RGB frame:
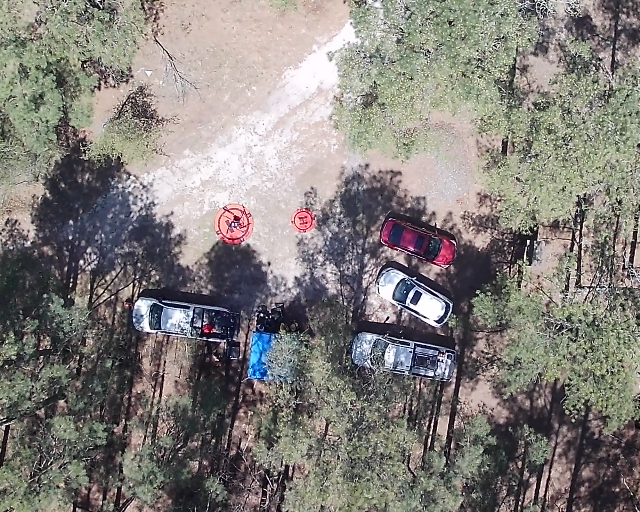
Thermal frame:
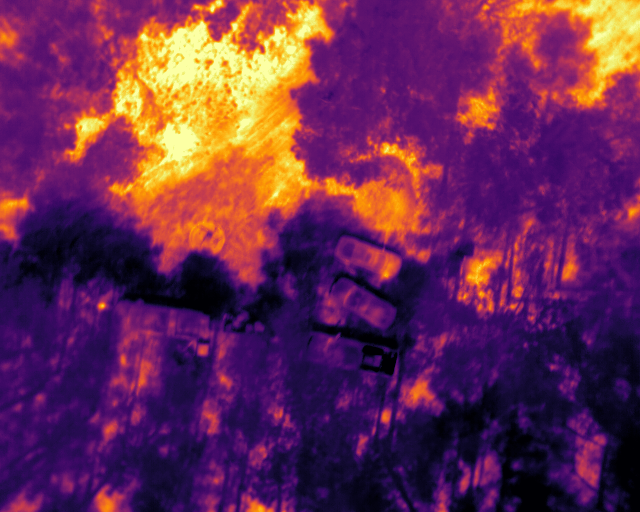
Captured: 2026-02-27 02:43:00
Pixels at or above 80 °C: 0 (fraction of frame: 0)